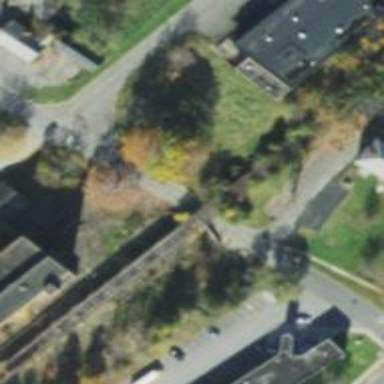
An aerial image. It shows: Disused railway bridge.